Question: I've recently started using Android Studio as opposed to the ADT plugin for Eclipse. On the whole I have had very few issues with Android Studio and the transition hasn't been too difficult. This evening I started a new project in Android Studio and quickly setup a basic layout for the main activity and added an action bar with three items in it. The preview of the menu when editing the menu xml file shows the buttons in the action bar, but when I launch the app either on my Galaxy SII (running android 4.2.2) or in the Genymotion emulator (running android 4.3) the buttons are always forced into the overflow menu. I disabled the app title in the action bar to ensure that there was enough room for the buttons but still no luck.
I then created a project in Eclipse and copied over the XML for the menu. On both my phone and the emulator the buttons appear in the action bar instead of the overflow menu. At this point I couldn't see any reason as to why the project should behave differently across the two different IDEs. I imported the Eclipse project into Android Studio and surprisingly when I launched the app, again on the phone and the emulator, the buttons appeared in the action bar.
Has anyone else come across a problem similar to this before? It was quite a frustrating few hours going around in circles until I managed to get a project in Android Studio that worked as I wanted it to.
The following steps in Android Studio 0.5.7 should get you to the same point that I did.
1. Create a new project.
2. Set the minimum API level to 11.
3. Set the target API to 19.
4. Leave all other settings at their default and create the project.
5. In the res/menu folder create a file call test_menu.xml
6. Add the following to the file: <item android:id="@+id/testmeniitem"
android:title="Test Menu Item"
android:showAsAction="always"
android:icon="@drawable/ic_launcher"
/>
The preview should look like the following:

1. In MainActivity.java update onCreateOptionsMenu so that it is inflating the test menu. getMenuInflater().inflate(R.menu.test_menu, menu);
2. Run the project on your device of choice. The menu item should be present but only in the overflow menu.
If anymore information is required let me know and I will update the question.
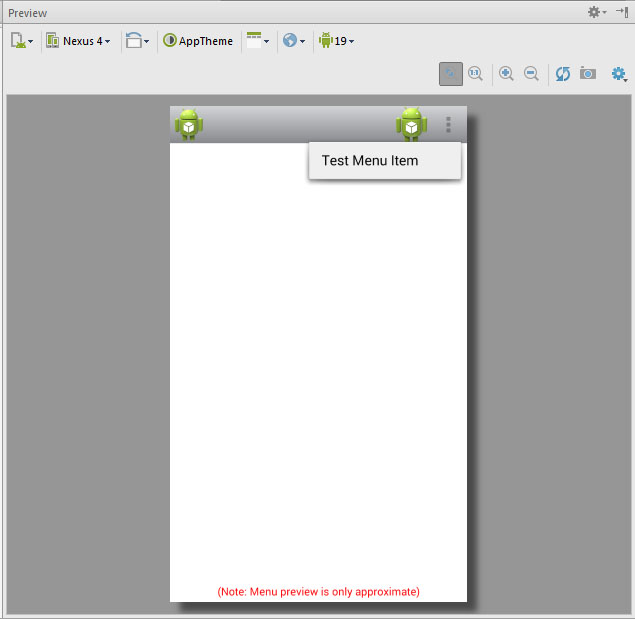
Answer: Try as follows:
'''
<?xml version="1.0" encoding="utf-8"?>
<menu xmlns:android="http://schemas.android.com/apk/res/android"
xmlns:app="http://schemas.android.com/apk/res-auto">
<item android:id="@+id/testmeniitem"
android:title="Test Menu Item"
android:showAsAction="always"
app:showAsAction="always"
android:icon="@drawable/ic_launcher"
/>
</menu>
'''
'showAsAction'
I know this is weird, but it has to be done that way to make sure the 'showAsAction' works on all APIs and with all compatibility libraries.
From the <URL>:
> If your app is using the Support Library for compatibility on versions
as low as Android 2.1, the showAsAction attribute is not available
from the android: namespace. Instead this attribute is provided by the
Support Library and you must define your own XML namespace and use
that namespace as the attribute prefix. (A custom XML namespace should
be based on your app name, but it can be any name you want and is only
accessible within the scope of the file in which you declare it.)